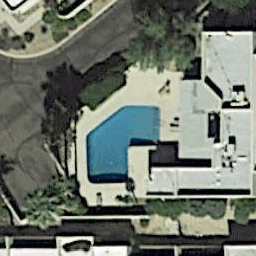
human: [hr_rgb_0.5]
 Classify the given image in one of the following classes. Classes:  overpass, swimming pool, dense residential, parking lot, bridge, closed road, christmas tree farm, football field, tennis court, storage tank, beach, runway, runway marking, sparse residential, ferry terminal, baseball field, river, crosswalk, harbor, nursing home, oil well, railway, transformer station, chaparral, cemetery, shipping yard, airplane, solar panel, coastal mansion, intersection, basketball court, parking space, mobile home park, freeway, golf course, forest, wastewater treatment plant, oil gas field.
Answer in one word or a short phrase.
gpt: swimming pool